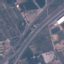
Land use / land cover class: Highway